Aerial crown-view tile of a tropical tree (Barro Colorado Island, Panama), acquired 20240918:
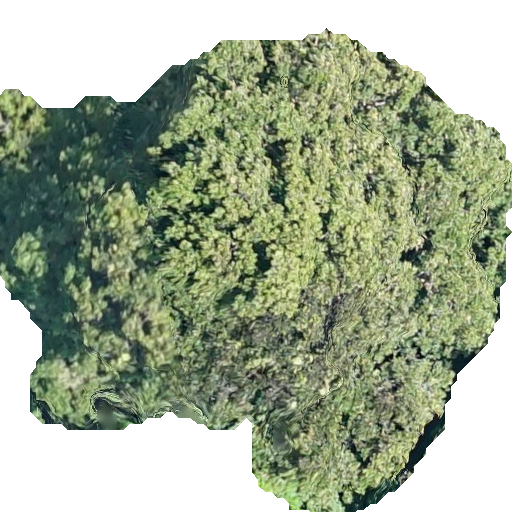
Species: Prioria copaifera
GBIF accepted scientific name: Prioria copaifera
Crown area: 284.969 m²